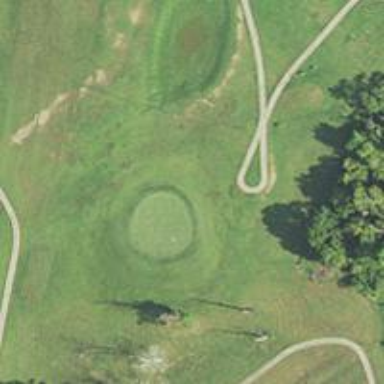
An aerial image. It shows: View of golf hole.